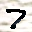
Label: 7